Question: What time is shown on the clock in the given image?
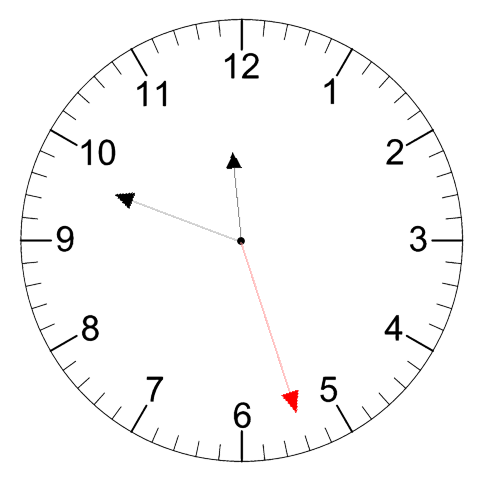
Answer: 11:48:27